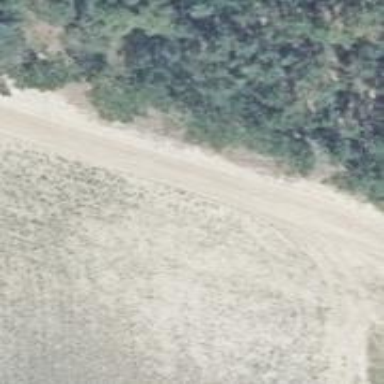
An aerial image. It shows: Dirt track road with grade 4 tracktype.